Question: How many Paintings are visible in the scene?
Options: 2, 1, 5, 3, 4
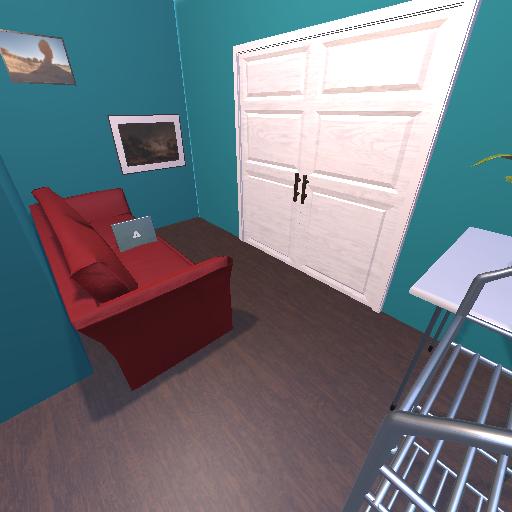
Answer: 2